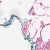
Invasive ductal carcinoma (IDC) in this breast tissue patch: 0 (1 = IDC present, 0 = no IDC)